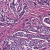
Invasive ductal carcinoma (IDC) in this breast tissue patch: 1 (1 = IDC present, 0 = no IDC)